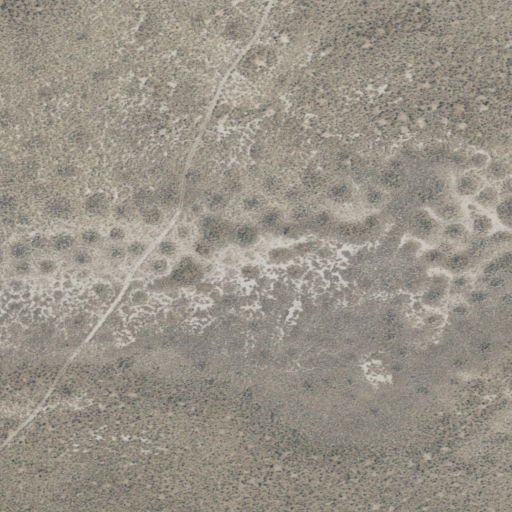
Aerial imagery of plain(s) in Oregon named Hassler Lake containing woody wetlands and shrub